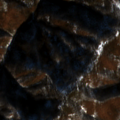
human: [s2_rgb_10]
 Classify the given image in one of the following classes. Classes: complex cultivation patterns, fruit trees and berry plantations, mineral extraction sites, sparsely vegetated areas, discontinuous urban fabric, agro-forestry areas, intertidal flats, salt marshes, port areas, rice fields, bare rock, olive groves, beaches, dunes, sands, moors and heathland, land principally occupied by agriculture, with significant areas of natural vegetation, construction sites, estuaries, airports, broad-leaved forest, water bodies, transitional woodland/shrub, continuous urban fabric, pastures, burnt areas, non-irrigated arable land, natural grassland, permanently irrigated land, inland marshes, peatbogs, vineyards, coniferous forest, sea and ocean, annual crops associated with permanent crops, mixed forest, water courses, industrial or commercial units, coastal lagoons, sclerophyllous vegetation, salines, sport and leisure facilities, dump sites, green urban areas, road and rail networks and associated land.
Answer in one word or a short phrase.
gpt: broad-leaved forest, transitional woodland/shrub